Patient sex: F
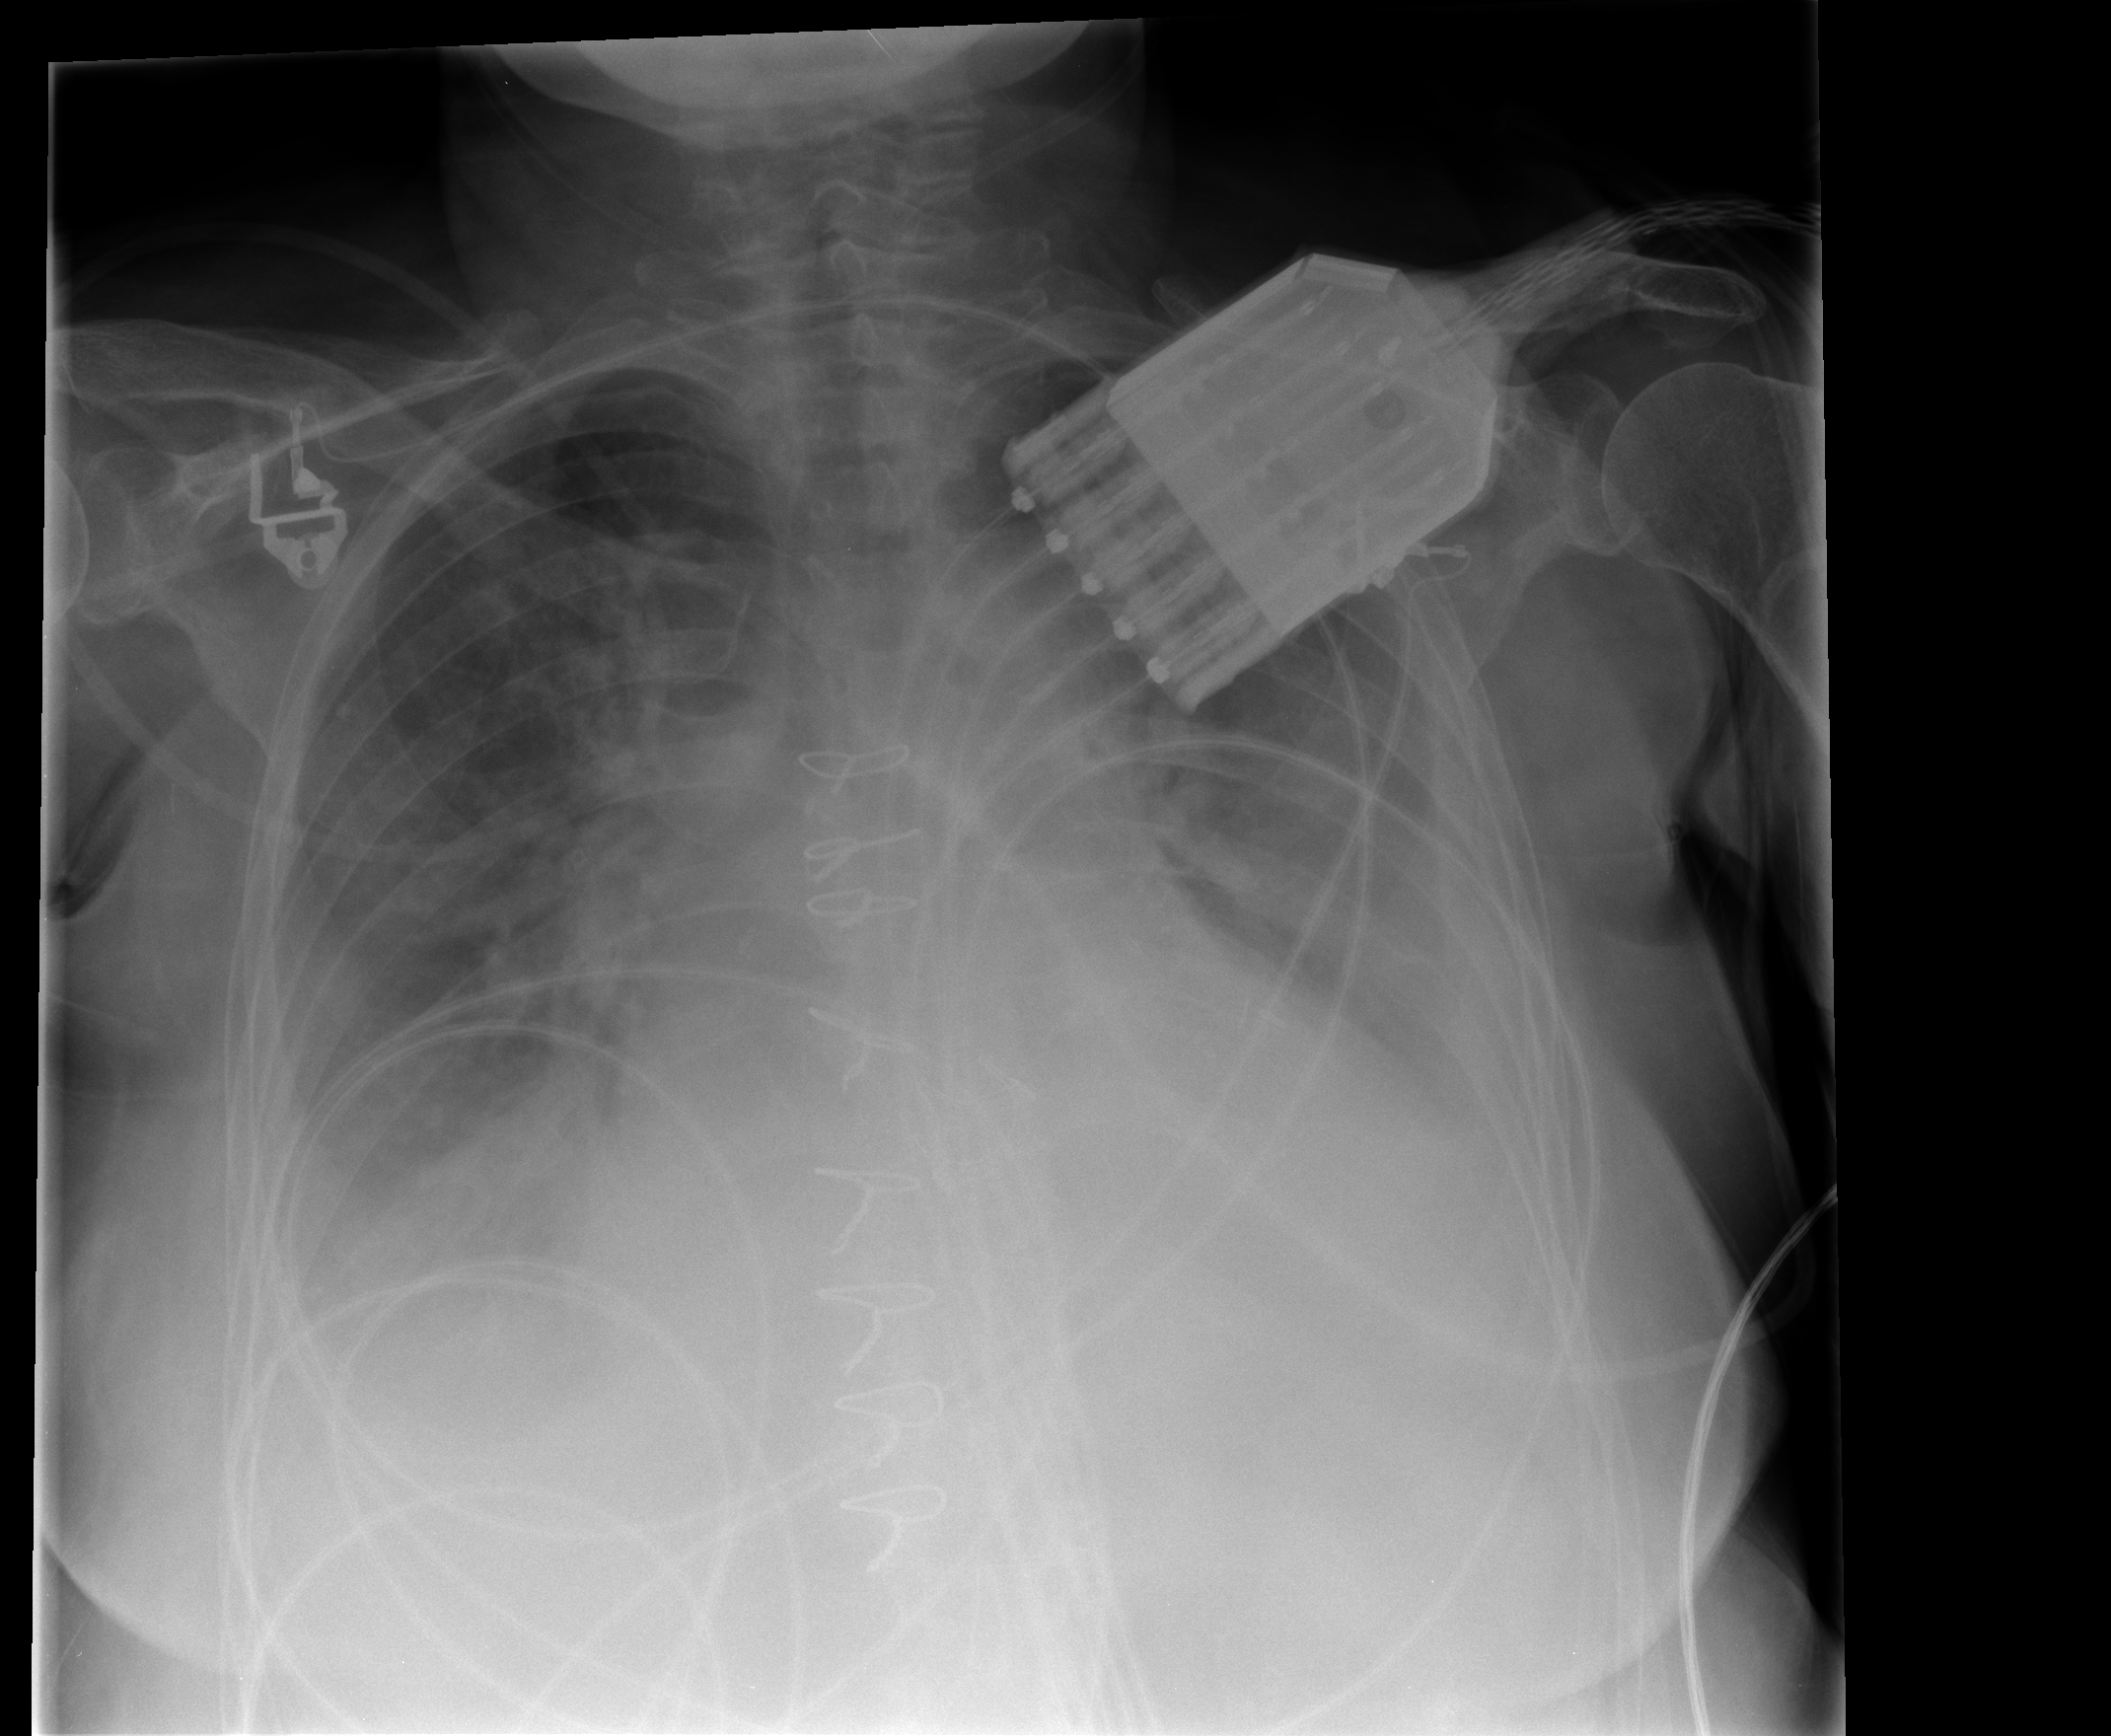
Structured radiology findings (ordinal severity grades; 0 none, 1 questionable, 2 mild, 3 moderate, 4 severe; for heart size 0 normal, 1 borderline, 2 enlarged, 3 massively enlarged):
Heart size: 3
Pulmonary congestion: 3
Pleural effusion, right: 2
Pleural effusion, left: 3
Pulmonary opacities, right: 2
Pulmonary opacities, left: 2
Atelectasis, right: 2
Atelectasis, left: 3